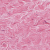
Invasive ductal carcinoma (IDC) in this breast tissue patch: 0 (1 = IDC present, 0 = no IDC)